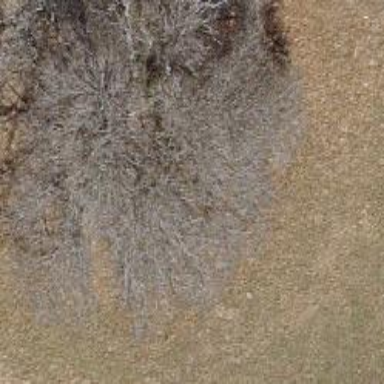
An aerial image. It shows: Broadleaved tree in natural setting.